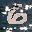
Label: 6